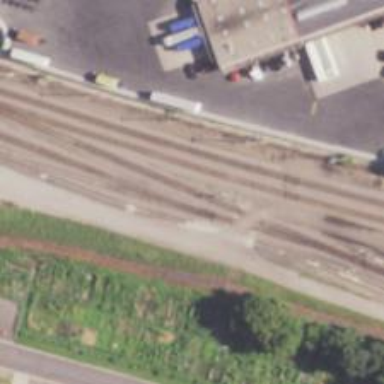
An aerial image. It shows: Railway signal.